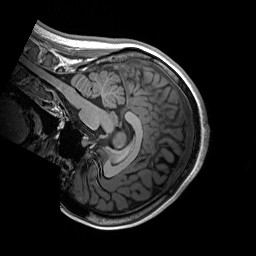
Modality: T1w
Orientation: sagittal
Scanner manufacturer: siemens
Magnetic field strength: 3 T
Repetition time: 2.2 s
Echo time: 0.00244 s